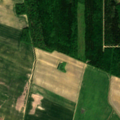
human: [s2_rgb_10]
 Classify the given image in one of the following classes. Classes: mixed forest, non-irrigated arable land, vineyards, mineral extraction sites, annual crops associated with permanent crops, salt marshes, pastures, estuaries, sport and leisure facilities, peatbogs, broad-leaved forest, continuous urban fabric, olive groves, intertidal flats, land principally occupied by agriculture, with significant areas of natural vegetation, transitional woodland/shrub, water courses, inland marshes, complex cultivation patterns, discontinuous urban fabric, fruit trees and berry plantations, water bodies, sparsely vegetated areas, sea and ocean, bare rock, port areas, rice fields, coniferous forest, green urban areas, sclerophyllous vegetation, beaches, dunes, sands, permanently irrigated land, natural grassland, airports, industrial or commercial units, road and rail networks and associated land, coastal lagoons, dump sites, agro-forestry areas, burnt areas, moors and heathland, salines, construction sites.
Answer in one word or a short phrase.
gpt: non-irrigated arable land, broad-leaved forest, mixed forest